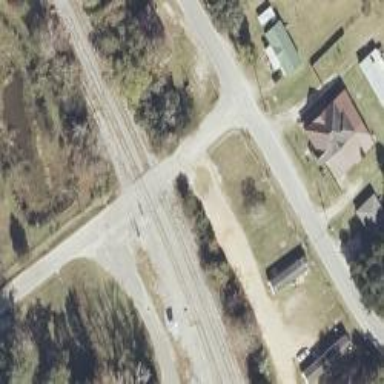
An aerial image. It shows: Railway level crossing.